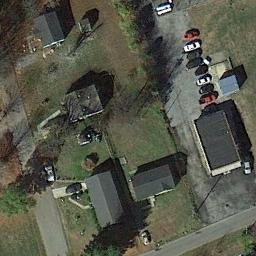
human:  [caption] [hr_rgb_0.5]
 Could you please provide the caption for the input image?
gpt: Many buildings of different shapes are in medium residential area .

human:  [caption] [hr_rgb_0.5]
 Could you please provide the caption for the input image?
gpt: There are only a few houses in a mid-sized residential area .

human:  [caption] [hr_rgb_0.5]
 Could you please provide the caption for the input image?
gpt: The medium residential is on the grass next to the road and a parking lot .

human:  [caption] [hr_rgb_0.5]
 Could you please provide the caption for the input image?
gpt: The medium residential area has some houses, Trees and a parking lot on the grass .

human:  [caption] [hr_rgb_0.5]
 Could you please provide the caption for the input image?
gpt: There are some black buildings on the medium residential area .